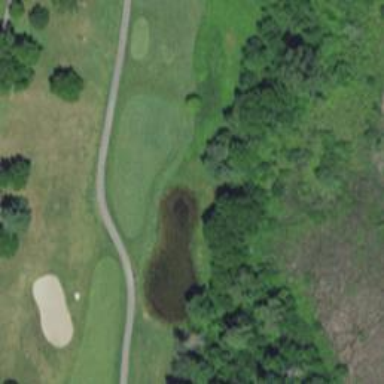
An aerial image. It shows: View of golf hole.